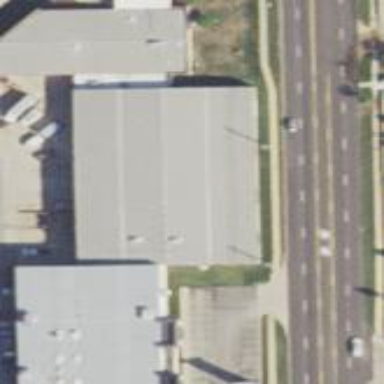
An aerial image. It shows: Commercial building.